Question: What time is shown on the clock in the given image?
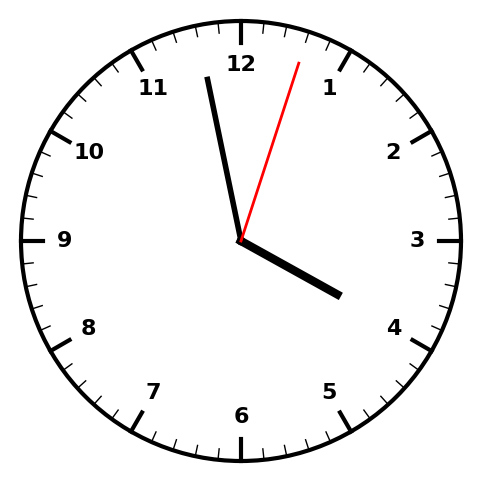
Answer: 03:58:03